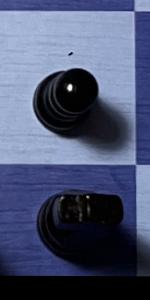
Label: Knight_Black